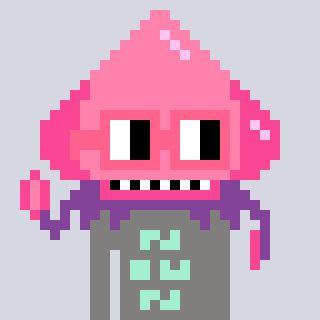
a pixel art character with square pink glasses, a squid-shaped head and a bluegrey-colored body on a cool background